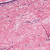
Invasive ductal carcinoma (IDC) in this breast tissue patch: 0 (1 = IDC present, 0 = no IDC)